Pattern: Shape
Description: Randomly crop an area with circle, heart, polygon, or star shape from an image.
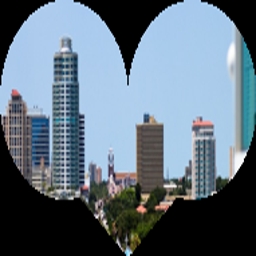
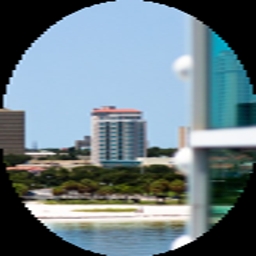
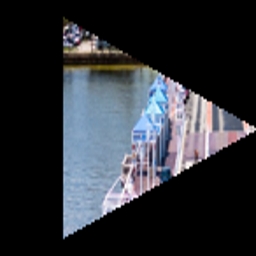
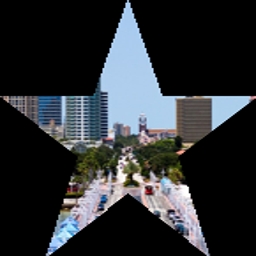